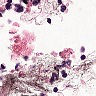
Metastatic tissue present: no